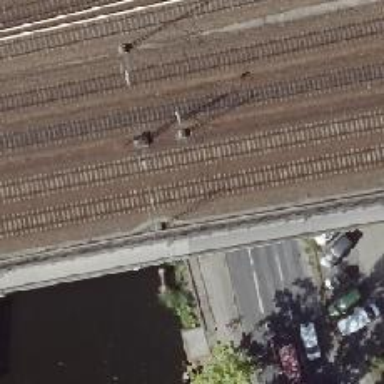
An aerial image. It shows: Bridge with electrified railway tracks featuring contact line.